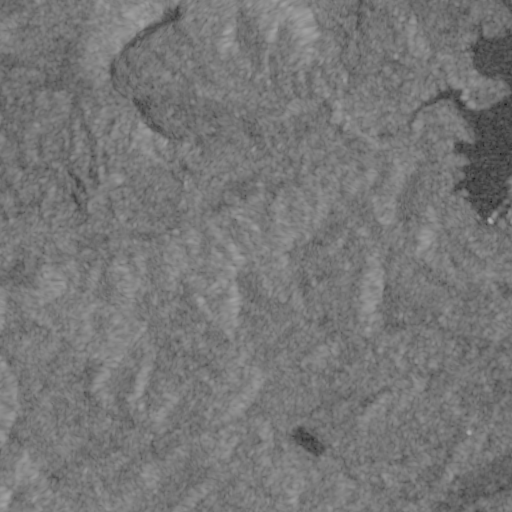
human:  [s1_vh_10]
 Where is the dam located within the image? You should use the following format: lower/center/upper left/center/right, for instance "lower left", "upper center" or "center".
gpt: The dam is located in the center right of the image.
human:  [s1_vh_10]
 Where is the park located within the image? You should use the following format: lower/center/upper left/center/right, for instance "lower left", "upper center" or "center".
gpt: The park is located in the center right of the image.
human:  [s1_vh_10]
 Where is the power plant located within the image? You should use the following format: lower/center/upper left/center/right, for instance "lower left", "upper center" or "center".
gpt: There is no power plant in the image.

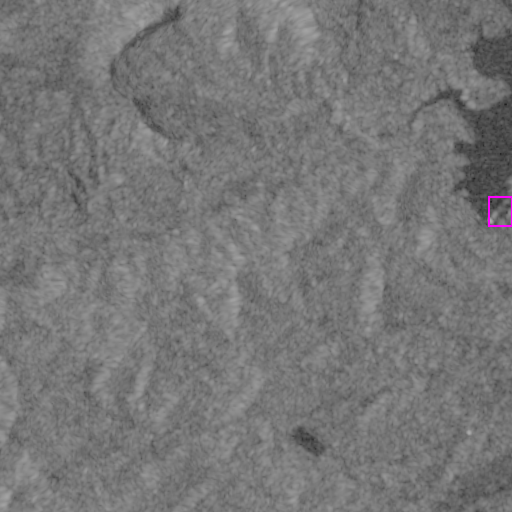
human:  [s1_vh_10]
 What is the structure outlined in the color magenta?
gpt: The structure outlined in magenta is a dam.
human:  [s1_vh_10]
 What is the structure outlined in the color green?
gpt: There is no green outline.